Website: lowes
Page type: customer-info-address
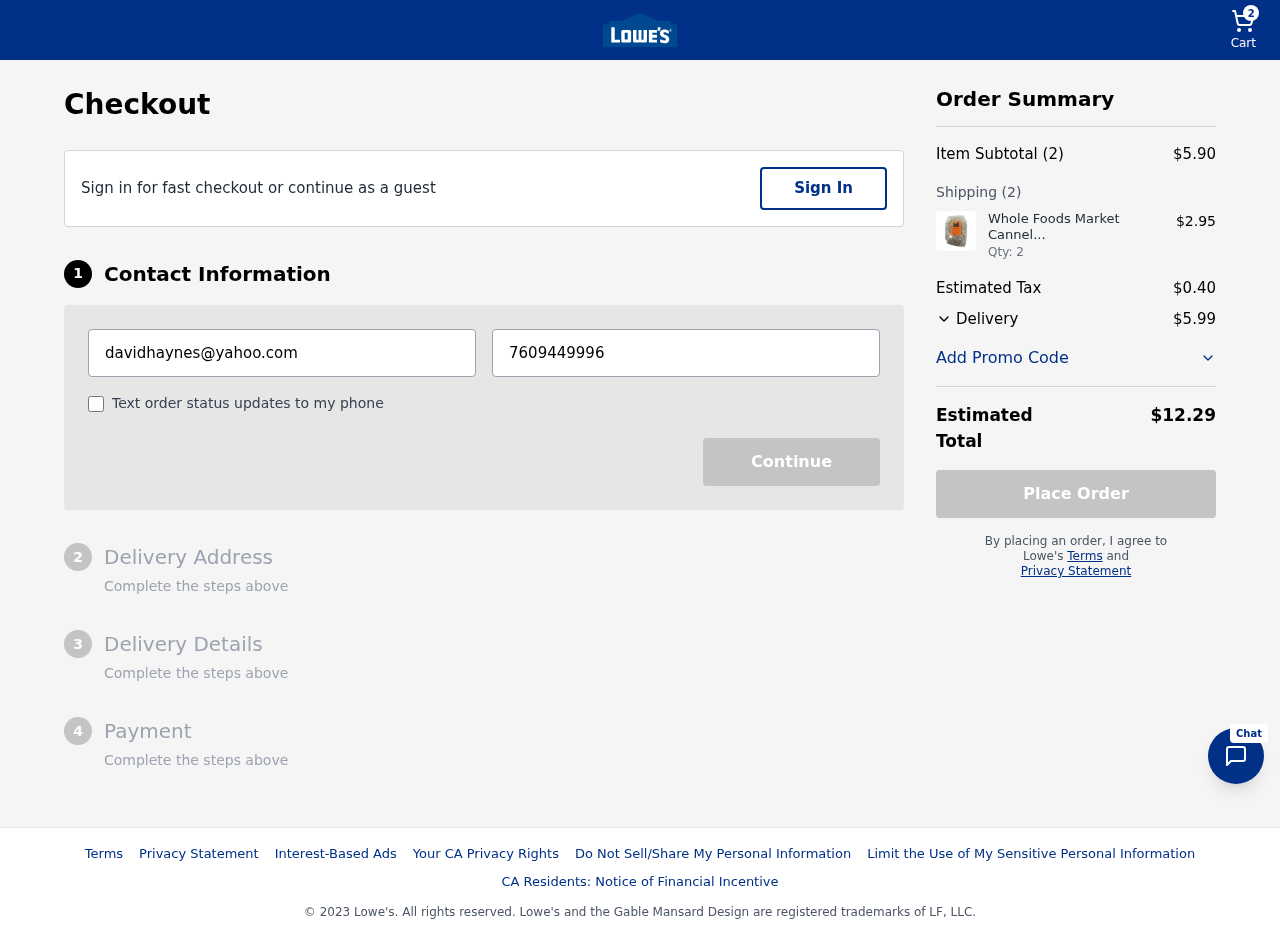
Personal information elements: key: PII_EMAIL
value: davidhaynes@yahoo.com
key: PII_PHONE
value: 7609449996
Product elements: key: PRODUCT1_NAME
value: Whole Foods Market Cannellini Beans, 250 g
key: PRODUCT1_PRICE
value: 2.95
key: PRODUCT1_QUANTITY
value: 2
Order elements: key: ORDER_NUM_ITEMS
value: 2
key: ORDER_SUBTOTAL
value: $5.90
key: ORDER_NUM_ITEMS2
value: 2
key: ORDER_TAX
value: $0.40
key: ORDER_SHIPPING_COST
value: $5.99
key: ORDER_TOTAL
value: $12.29